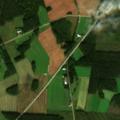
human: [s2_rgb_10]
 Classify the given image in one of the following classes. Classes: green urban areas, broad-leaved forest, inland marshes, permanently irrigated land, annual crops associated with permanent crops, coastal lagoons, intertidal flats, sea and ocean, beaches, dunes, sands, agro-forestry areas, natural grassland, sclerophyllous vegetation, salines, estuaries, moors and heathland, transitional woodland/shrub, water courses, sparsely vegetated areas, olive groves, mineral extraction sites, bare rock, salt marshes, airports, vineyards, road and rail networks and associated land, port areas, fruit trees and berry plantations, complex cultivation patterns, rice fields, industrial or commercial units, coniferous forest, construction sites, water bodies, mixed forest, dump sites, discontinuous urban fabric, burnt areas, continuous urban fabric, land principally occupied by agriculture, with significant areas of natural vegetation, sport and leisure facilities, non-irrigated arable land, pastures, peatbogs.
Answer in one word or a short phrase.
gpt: non-irrigated arable land, land principally occupied by agriculture, with significant areas of natural vegetation, coniferous forest, mixed forest